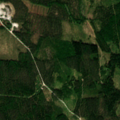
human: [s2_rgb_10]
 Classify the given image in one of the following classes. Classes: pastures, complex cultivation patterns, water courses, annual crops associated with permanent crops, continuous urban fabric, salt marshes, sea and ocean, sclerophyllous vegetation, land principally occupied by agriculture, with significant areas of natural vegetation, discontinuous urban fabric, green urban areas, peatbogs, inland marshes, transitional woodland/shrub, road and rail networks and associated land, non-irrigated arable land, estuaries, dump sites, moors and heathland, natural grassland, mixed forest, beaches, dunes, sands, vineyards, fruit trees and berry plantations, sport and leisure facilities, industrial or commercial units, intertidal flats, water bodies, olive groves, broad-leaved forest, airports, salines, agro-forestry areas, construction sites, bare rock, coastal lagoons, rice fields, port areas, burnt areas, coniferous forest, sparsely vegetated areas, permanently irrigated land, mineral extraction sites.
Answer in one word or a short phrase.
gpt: coniferous forest, mixed forest